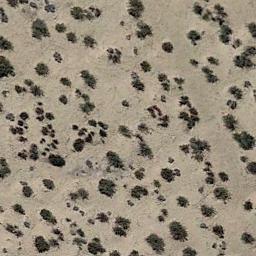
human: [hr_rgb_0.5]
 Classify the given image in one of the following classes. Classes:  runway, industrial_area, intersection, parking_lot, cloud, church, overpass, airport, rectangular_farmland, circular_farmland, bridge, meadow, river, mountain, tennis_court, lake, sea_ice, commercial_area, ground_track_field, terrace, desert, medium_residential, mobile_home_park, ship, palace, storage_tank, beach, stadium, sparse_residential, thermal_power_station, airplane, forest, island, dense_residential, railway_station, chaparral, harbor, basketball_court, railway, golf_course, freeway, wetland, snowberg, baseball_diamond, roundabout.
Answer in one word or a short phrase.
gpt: chaparral